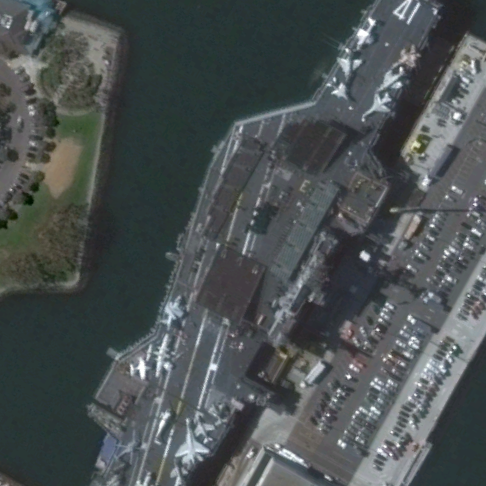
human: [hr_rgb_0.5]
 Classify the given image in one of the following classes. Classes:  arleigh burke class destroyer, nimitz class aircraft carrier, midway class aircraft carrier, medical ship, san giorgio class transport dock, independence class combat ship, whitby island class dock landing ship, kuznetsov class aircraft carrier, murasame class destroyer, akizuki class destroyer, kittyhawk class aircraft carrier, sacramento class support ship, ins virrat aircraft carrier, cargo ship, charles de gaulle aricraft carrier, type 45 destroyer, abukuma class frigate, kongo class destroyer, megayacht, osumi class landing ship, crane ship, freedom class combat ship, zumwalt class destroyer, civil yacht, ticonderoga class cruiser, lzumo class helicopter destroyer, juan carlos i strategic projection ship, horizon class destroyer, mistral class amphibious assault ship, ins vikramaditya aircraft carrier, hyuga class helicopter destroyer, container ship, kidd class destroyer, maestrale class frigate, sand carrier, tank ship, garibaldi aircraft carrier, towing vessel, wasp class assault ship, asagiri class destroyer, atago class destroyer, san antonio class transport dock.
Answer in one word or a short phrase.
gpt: Midway class aircraft carrier